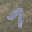
Label: 9